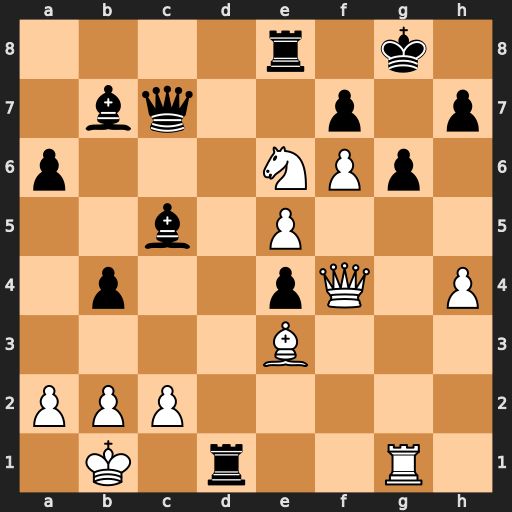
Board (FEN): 4r1k1/1bq2p1p/p3NPp1/2b1P3/1p2pQ1P/4B3/PPP5/1K1r2R1
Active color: w
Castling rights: -
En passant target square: -
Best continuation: Rxd1 Bxe3 Nxc7 Bxf4 Nxe8